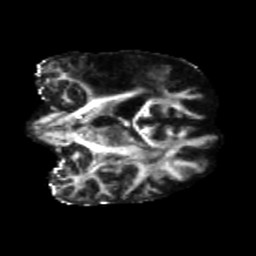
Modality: FA
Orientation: coronal
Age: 56
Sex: female
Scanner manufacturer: siemens
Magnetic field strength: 3 T
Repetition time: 5.25 s
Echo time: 0.08 s